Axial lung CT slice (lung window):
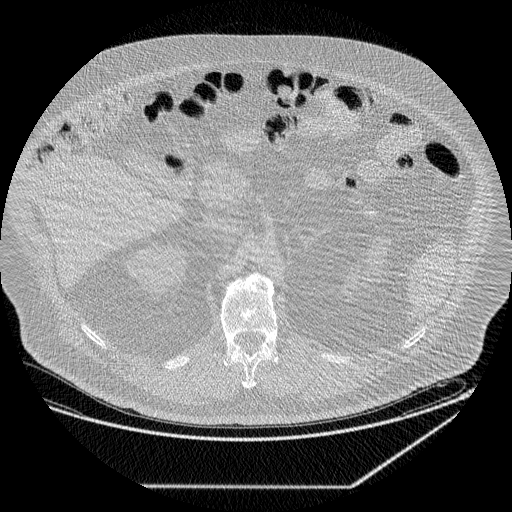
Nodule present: no